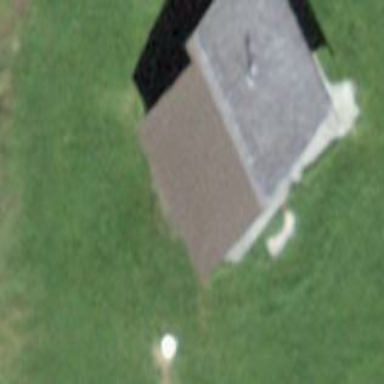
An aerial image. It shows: Rural barn.